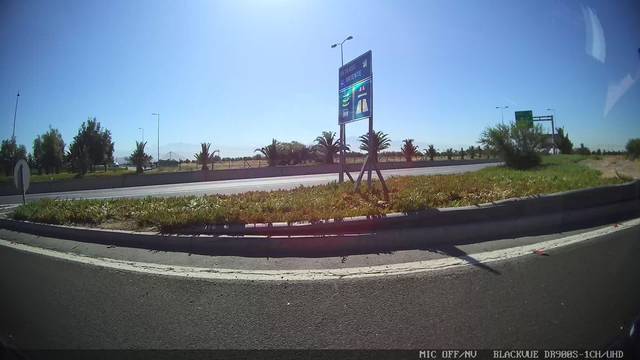
Region: Chile
Coordinates: -33.42, -70.792